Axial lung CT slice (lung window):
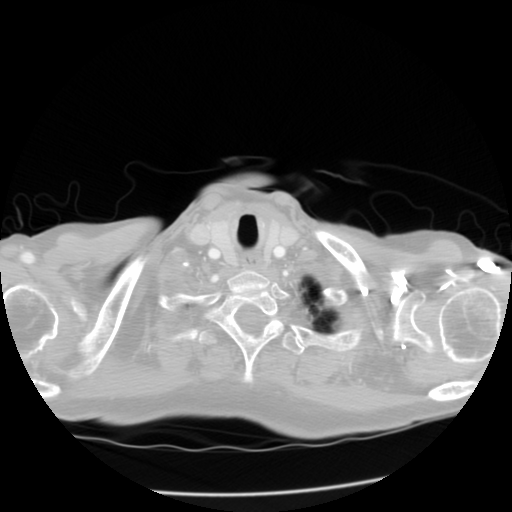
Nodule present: no